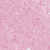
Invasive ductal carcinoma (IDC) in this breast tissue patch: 0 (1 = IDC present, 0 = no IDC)